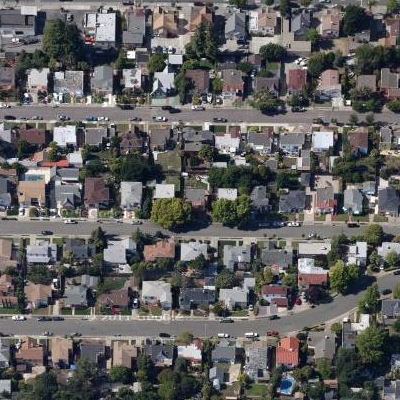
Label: fResident